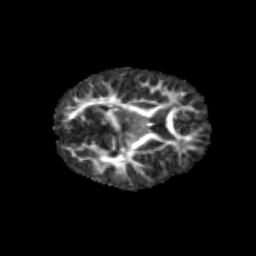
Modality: FA
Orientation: axial
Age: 6
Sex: female
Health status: healthy